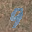
Label: 9